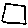
Label: square